Interaction volume radius: 5 \u00c5
Interaction volume height: 10 \u00c5
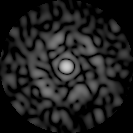
Disorder parameter: 0.8261